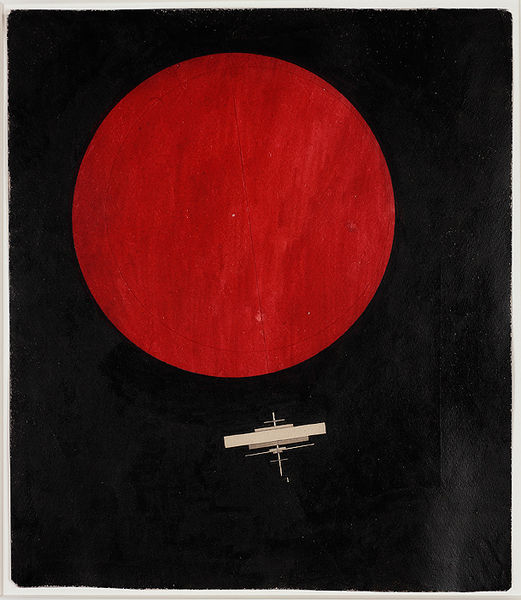
Titel: Red Circle and Suprematist Cross, Red Circle and Suprematist Cross
Künstler: Il’ia Chashnik
Standort: Amherst (Massachusetts, USA)
Institution: Mead Art Museum, Amherst College
Schlagwörter: schwarz, rot, sonne, drei, kontrast, kreis, abstrakt, modern, red, black, print, mond, scheibe, abstract, teile, ink, square, art, dot, circle, mars, flugzeug, modernist, paint, space, japan, round, spot, satellite, universe, outer space, acrylic, post modernist, white, orbit, nasa, probe, explore, drei teile, triptogramm